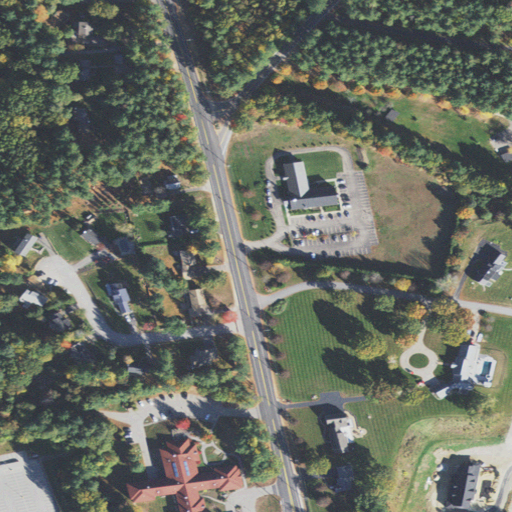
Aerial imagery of mountain in New Hampshire named Huckleberry Hill containing medium intensity development, low intensity development, evergreen forest, pasture, open development, mixed forest, and high intensity development